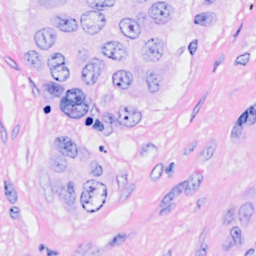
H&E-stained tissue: Breast